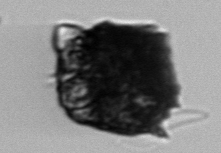
Label: Gonyaulax